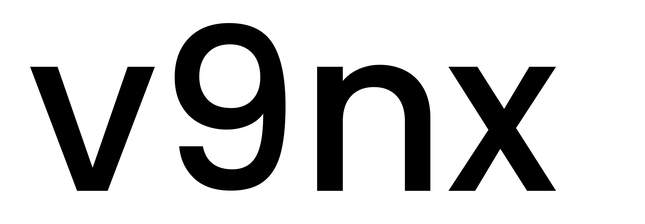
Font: Poppins-Medium